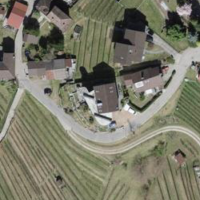
EUNIS habitat code: 54
Species observed at this site:
Juglans regia